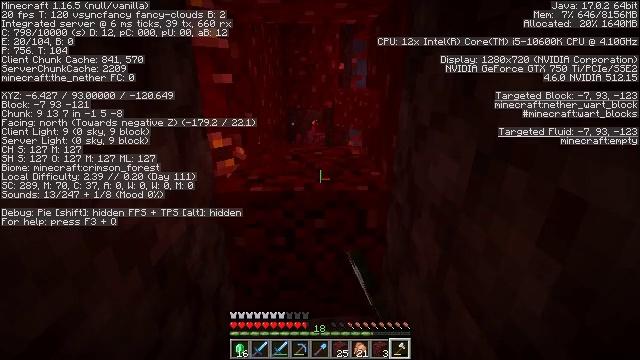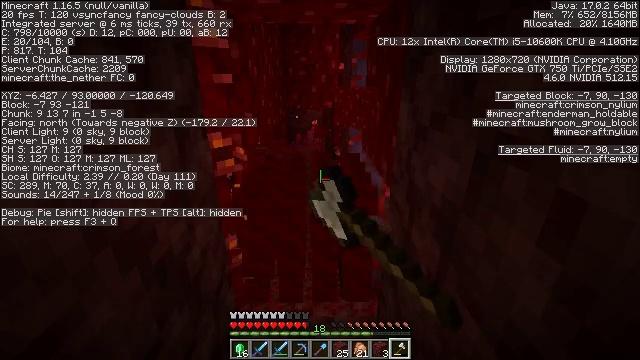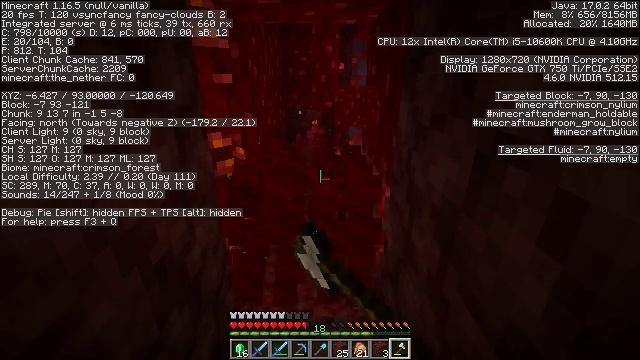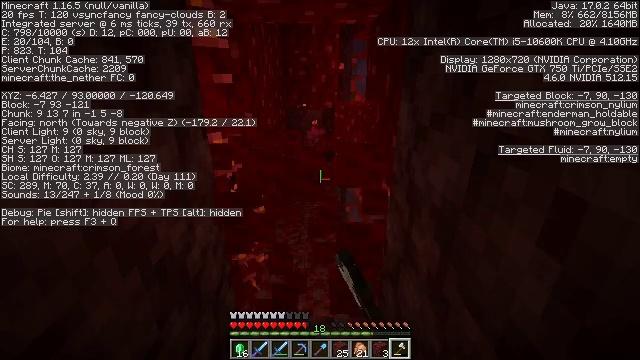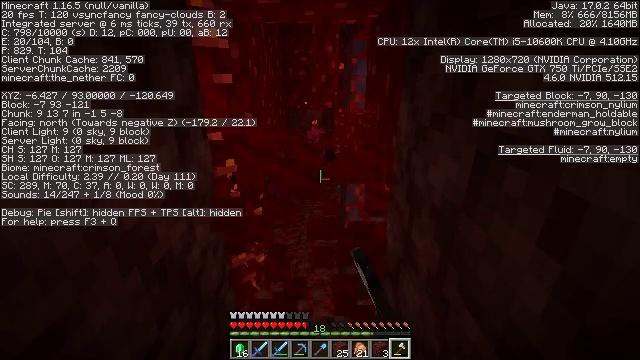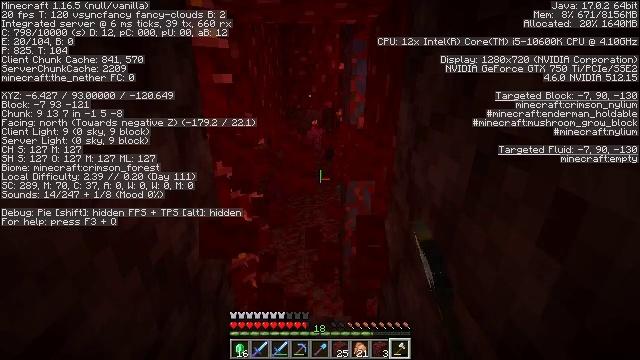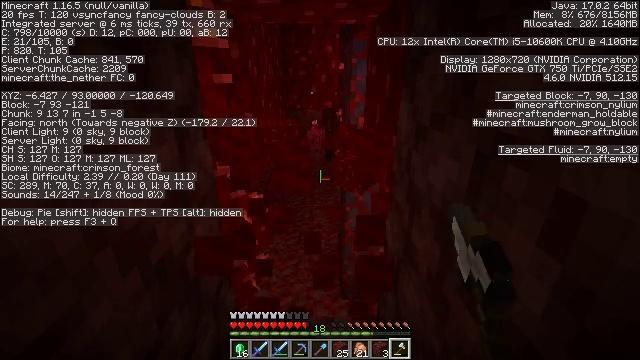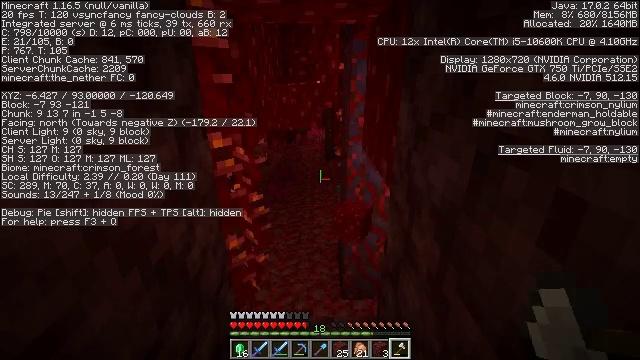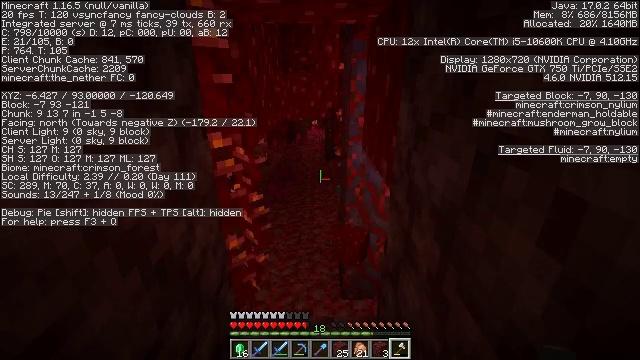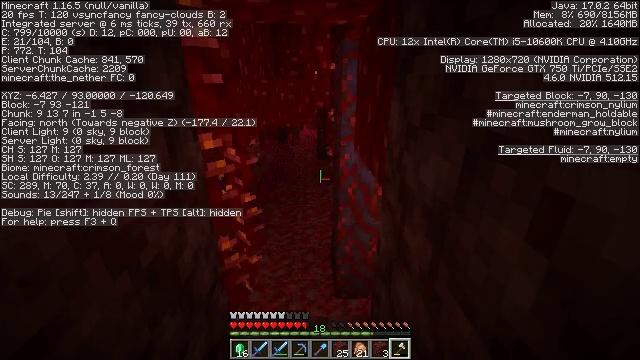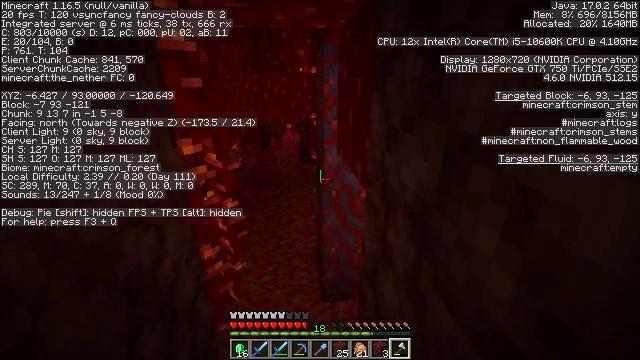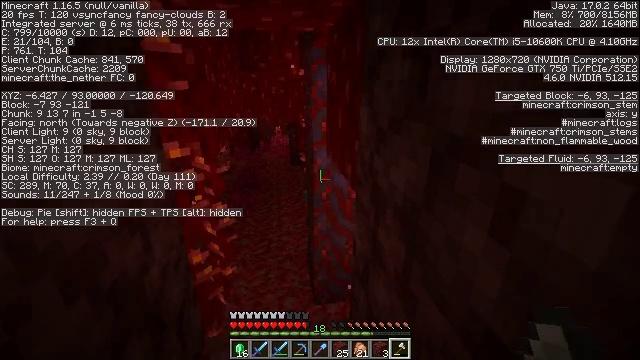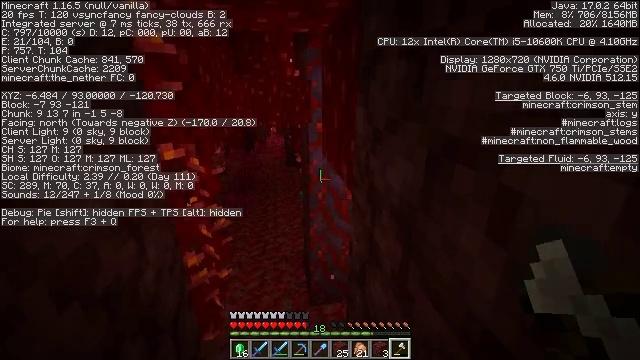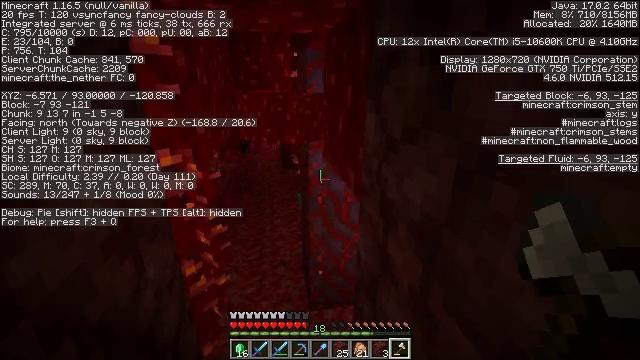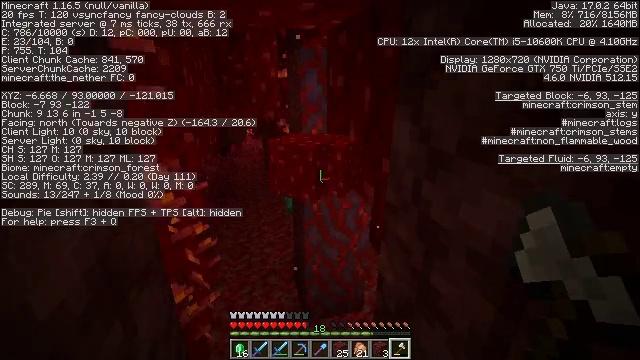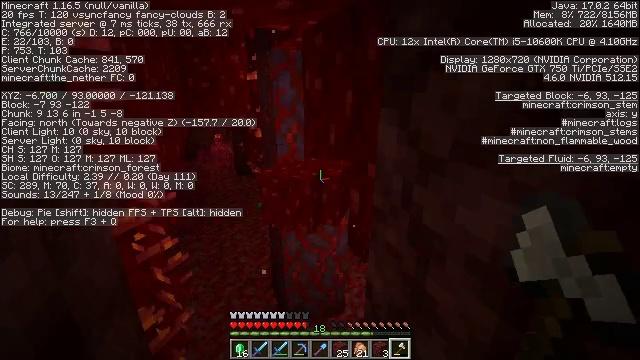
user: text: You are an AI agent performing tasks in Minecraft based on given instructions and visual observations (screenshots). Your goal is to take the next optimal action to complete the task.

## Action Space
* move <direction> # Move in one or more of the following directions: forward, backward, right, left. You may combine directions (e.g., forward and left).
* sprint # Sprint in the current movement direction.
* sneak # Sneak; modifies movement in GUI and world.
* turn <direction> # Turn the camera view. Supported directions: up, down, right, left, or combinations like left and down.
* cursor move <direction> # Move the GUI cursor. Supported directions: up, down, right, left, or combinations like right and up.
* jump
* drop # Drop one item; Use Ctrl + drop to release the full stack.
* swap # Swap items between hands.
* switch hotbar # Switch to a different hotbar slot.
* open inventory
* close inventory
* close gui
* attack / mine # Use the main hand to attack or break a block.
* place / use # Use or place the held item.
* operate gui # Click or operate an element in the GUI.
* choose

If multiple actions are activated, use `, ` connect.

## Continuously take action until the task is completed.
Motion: motion action
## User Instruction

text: Collect the nether wart block for decoration.
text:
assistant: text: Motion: attack / mine
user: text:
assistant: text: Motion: attack / mine
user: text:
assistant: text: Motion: attack / mine
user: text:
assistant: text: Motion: attack / mine
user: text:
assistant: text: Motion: attack / mine
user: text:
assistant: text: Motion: attack / mine
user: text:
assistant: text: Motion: attack / mine
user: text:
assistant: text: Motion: attack / mine
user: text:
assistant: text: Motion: turn right, attack / mine
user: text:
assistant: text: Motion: turn right
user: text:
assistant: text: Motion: turn right
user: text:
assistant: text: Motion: move forward and move left, turn right
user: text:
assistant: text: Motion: move forward and move left, turn right
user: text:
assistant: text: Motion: move forward and move left, turn right
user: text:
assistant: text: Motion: move left, turn right
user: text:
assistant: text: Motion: turn right
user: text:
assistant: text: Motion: turn right
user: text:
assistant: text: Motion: attack / mine
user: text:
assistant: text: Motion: attack / mine
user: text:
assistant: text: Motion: turn right and up, attack / mine
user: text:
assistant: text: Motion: turn right and up, attack / mine
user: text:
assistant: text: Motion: attack / mine
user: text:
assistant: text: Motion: attack / mine
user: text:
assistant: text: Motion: attack / mine
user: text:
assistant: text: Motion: attack / mine
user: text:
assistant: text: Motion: attack / mine
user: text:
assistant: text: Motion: attack / mine
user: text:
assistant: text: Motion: attack / mine
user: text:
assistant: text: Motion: attack / mine
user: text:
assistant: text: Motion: attack / mine